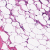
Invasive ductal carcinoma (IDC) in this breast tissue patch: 0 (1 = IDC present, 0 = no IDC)